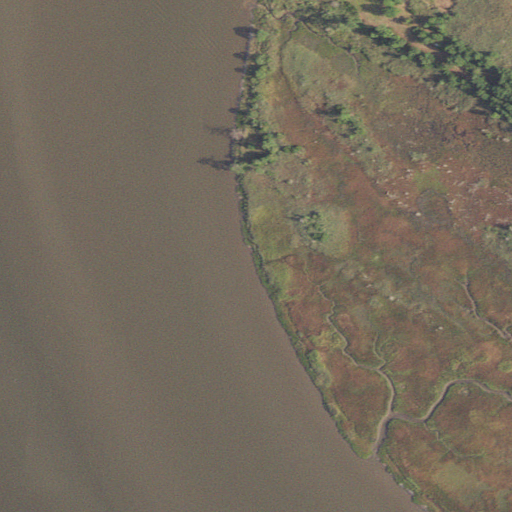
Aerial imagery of cape in Virginia named Goff Point containing open water, herbaceous wetlands, woody wetlands, low intensity development, open development, and medium intensity development